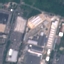
Land use / land cover: Industrial